Interaction volume radius: 5 \u00c5
Interaction volume height: 20 \u00c5
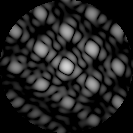
Disorder parameter: 0.1446